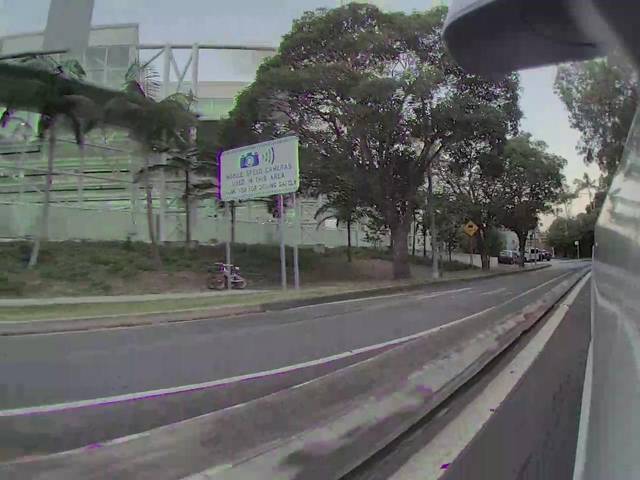
Region: Australia
Coordinates: -33.79, 151.279